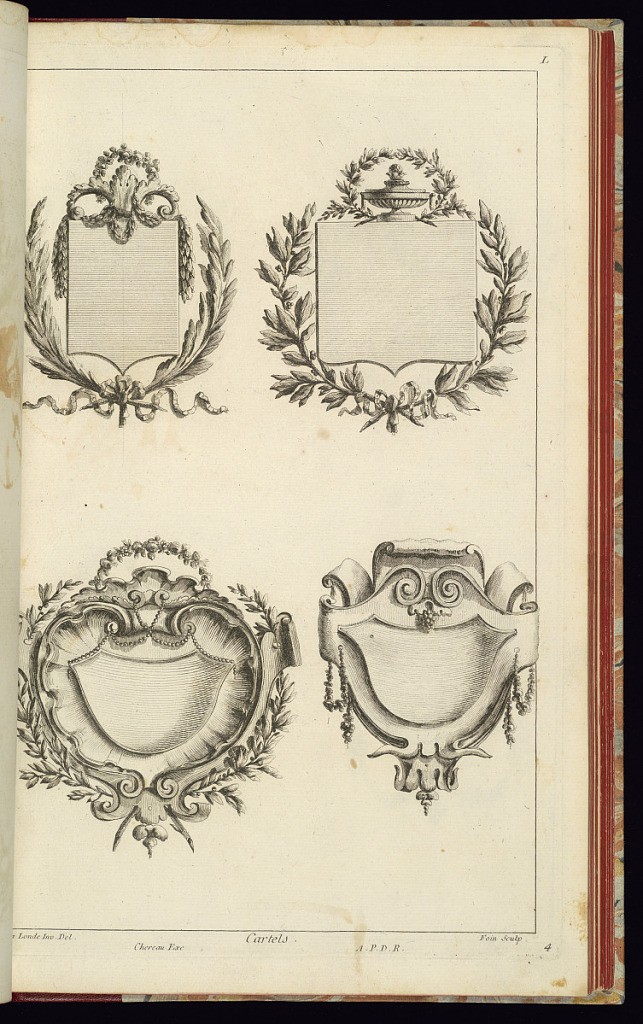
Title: Cartels
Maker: Richard de Lalonde, French, active 1780–96
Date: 1775-1788
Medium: Etching on off-white laid paper
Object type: Print
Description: Four frame designs. The frame at top left is rectangular with a bow-shaped bottom, and has crossed laurel leaves around it. The frame at top right is square with a bow-shaped bottom, a shallow lidded vase at top, and crosse branches of leaves around it. The frame at lower left is in the shape of a cartouche and has pearl and floral ornamentation, and branches of leaves behind it. The frame at bottom right has corresponding scrolls at top, between which is a bunch of grapes. The plate is signed and numbered.